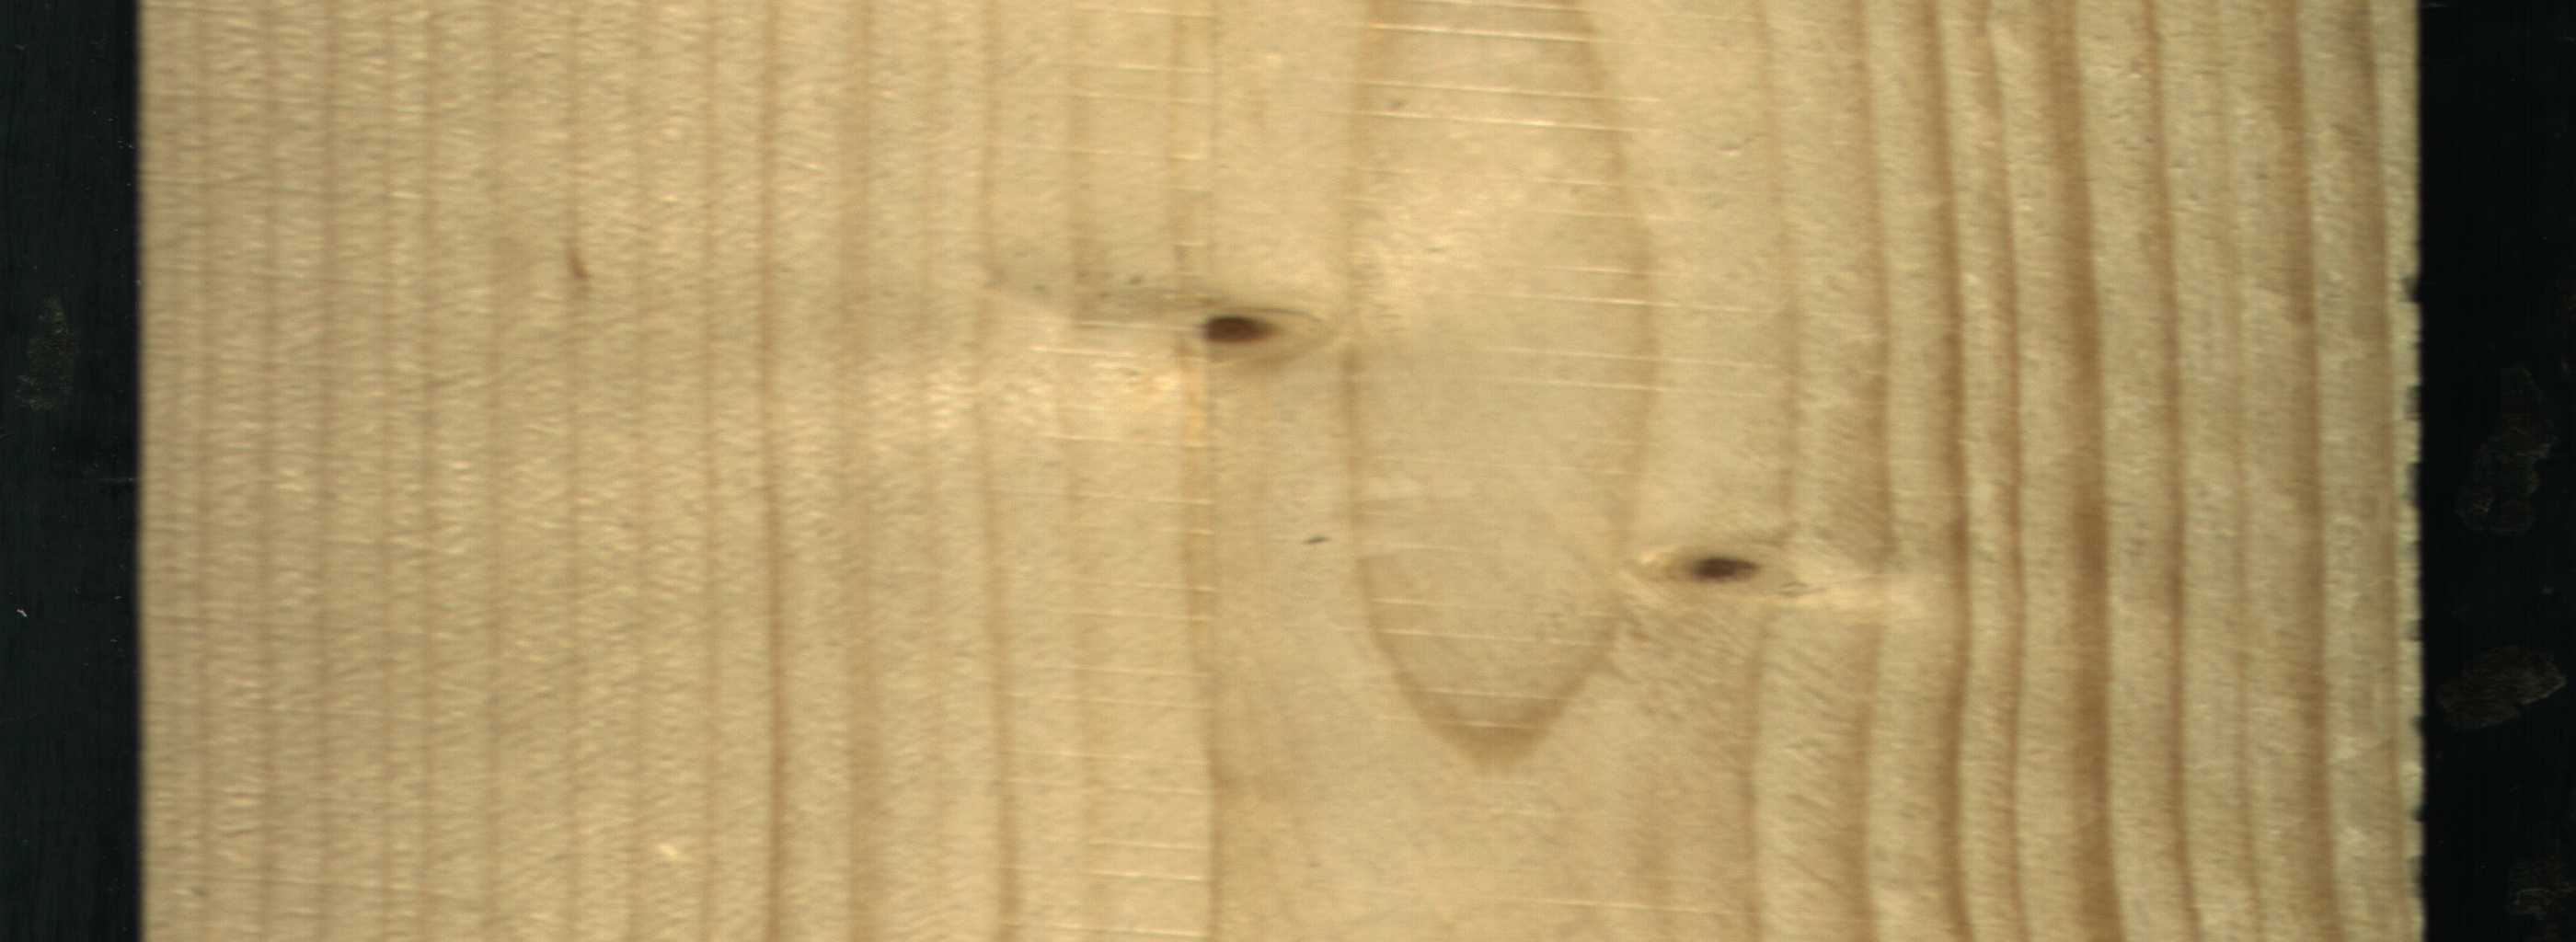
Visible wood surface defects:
Live_Knot
Live_Knot